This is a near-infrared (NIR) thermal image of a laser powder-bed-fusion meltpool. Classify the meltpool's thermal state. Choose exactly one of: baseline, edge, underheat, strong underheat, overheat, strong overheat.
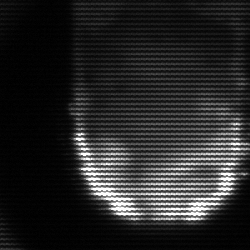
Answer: baseline